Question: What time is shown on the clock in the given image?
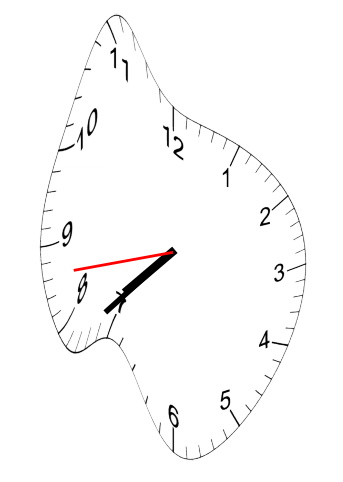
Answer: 07:37:43